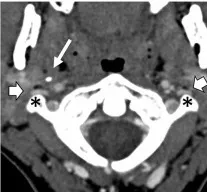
Montage of CT images following intravenous contrast, outlining the arterial and venous angioarchitecture of the neck. (A) Axial slice through the C1 vertebra and odontoid peg show the narrowing and flattening of both internal jugular veins (block arrows) as they pass in front of the transverse processes of C1 (asterisks) on either side. The styloid process of the skull (thin arrow) can be seen on the right side. The internal carotid arteries are round in cross-section and situated more medially.
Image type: radiology (ct)